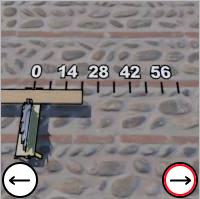
Task: length
Answer: 21
First scale value: 14.0